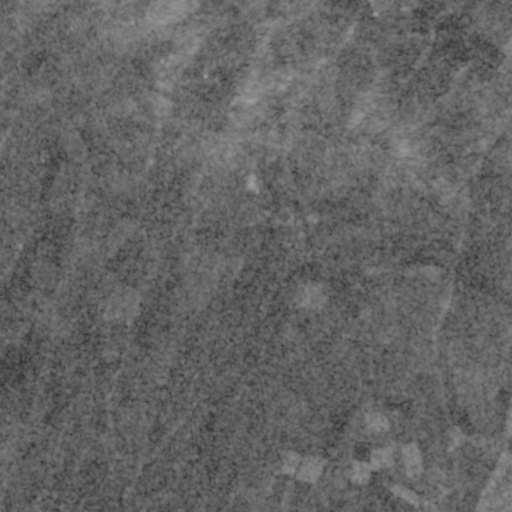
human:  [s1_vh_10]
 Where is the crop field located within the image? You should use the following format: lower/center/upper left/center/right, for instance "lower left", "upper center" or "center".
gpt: The crop field is located in the center of the image.
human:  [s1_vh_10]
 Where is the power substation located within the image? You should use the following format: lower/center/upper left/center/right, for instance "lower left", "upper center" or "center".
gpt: The power substation is located in the center of the image.
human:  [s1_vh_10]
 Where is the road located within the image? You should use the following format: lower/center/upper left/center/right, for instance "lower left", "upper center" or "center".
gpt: There is no road in the image.

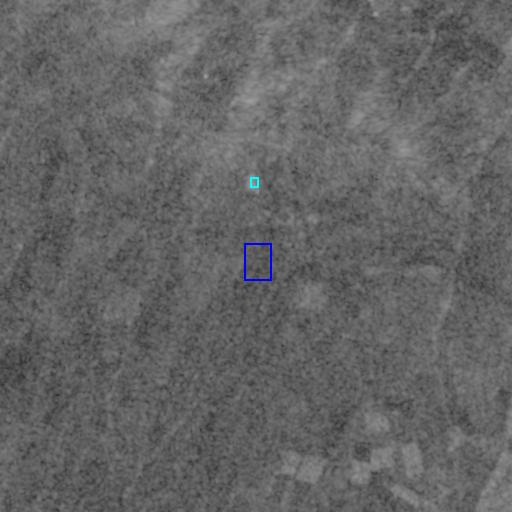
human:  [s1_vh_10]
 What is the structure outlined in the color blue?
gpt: The structure outlined in blue is a crop field.
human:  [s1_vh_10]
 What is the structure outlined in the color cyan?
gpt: The structure outlined in cyan is a power substation.
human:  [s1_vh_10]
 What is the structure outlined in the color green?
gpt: There is no green outline.